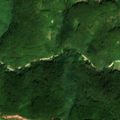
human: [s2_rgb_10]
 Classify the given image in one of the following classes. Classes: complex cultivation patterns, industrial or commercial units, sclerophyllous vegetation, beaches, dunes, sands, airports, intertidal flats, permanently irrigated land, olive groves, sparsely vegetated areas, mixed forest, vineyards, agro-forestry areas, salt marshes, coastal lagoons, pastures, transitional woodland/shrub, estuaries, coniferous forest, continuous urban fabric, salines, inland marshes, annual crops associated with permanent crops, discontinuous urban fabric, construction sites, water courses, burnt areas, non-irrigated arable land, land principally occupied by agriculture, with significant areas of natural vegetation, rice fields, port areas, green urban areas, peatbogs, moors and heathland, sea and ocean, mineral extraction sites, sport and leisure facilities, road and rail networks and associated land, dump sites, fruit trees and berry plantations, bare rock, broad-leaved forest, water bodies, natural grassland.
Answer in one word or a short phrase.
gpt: land principally occupied by agriculture, with significant areas of natural vegetation, broad-leaved forest, mixed forest, natural grassland